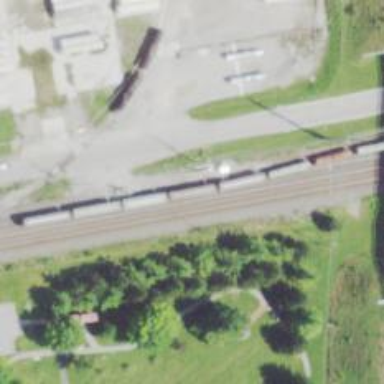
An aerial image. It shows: Railway siding with rails.